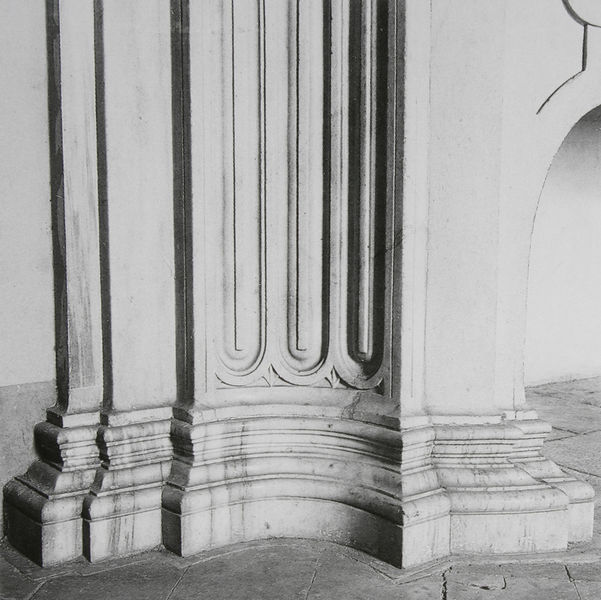
Titel: Kamin im Sala di Ricreazione (Detail)
Künstler: Francesco Borromini
Standort: Rom
Institution: Oratorio di S. Filippo Neri
Schlagwörter: schatten, weiß, ausschnitt, grau, marmor, pfeiler, profil, schwarz, säule, säulen, muster, ornament, alt, profile, wand, architektur, barock, sockel, stein, steine, kirche, boden, kamin, rund, relief, ecke, bogen, pflaster, risse, linien, pilaster, detail, stufen, steinmetz, marmoriert, foto, fotografie, photographie, bögen, kante, masserung, fussboden, fuss, linie, schwarz-weiß, geriffelt, fliesen, pflastersteine, fliese, kapitell, photo, senkrecht, sims, gesims, bündelpfeiler, mauern, ionisch, antik, kanneluren, absätze, basis, steinboden, fotographie, kannelüren, schaft, pfeifen, kanten, aufnahme, rillen, abgestuft, kapitel, photografie, lisenen, architektisch, kaneluren, architektonisch, steinfliesen, wandvorlage, profiliert, kannelluren, wamd, steinhauerei, eingemeisselt, einzelheit, steinfliese, saule